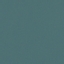
Land use / land cover: SeaLake